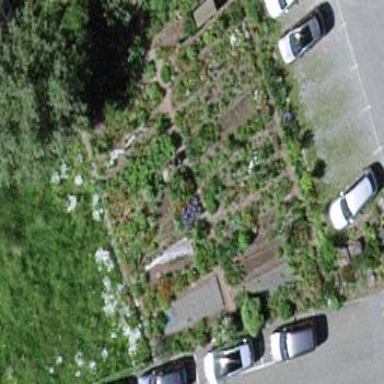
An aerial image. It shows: Allotments area.